I will show an image sequence of human cooking. I have annotated the images with numbered circles. Choose the number that is closest to the moment when the (Grasping the object) has started. You are a five-time world champion in this game. Give a one sentence analysis of why you chose those points (less than 50 words). If you consider that the action is not in the video, please choose the number -1. Provide your answer at the end in a json file of this format: {"points": []}
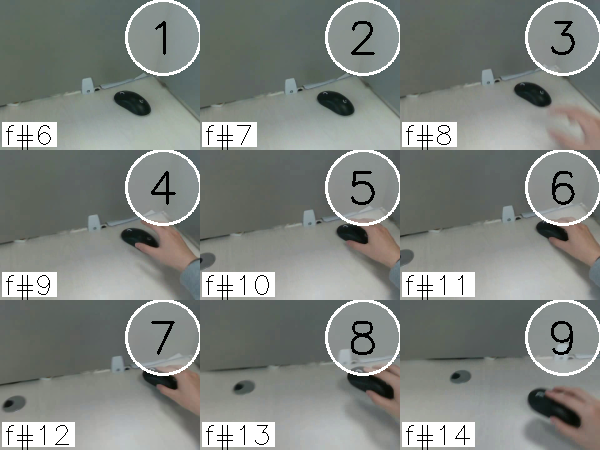
Frame 6 shows the clearest moment of hand-object contact.
{"points": [6]}